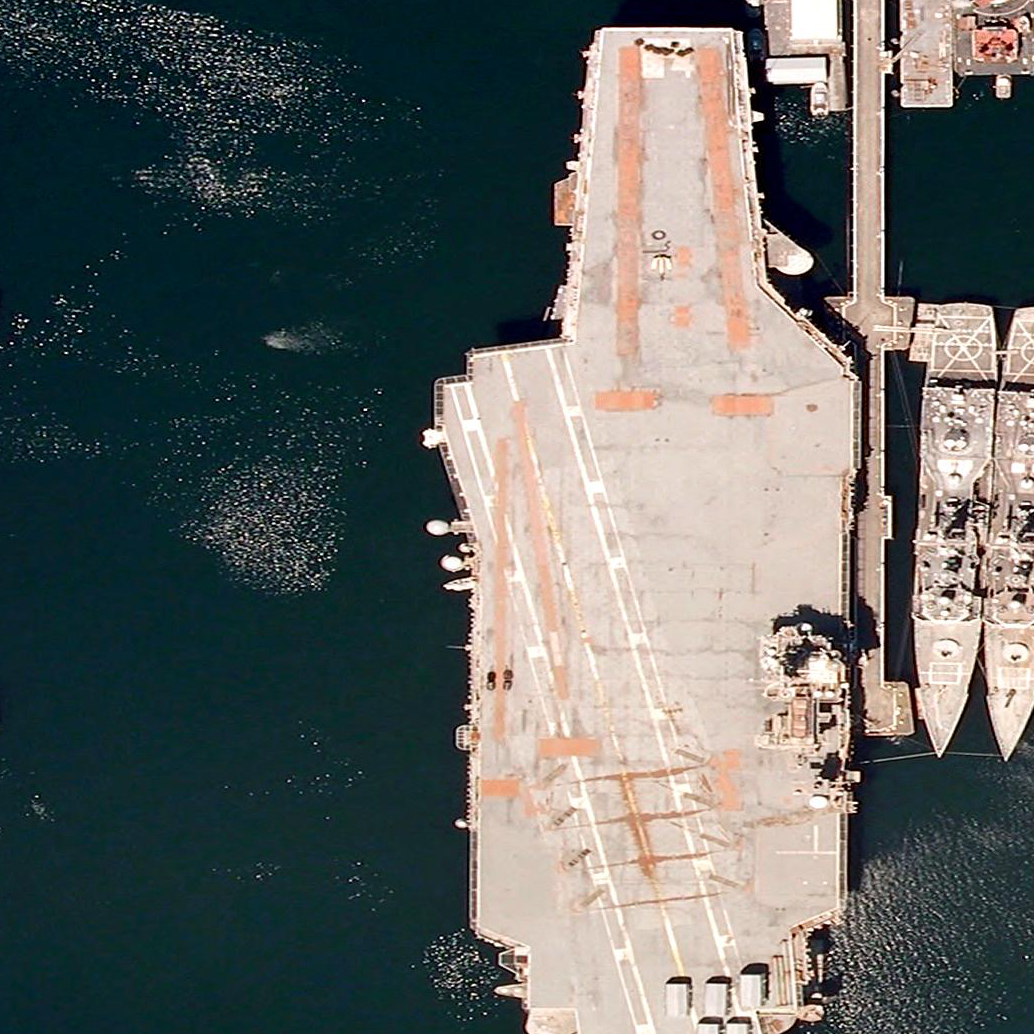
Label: aircraft_carrier